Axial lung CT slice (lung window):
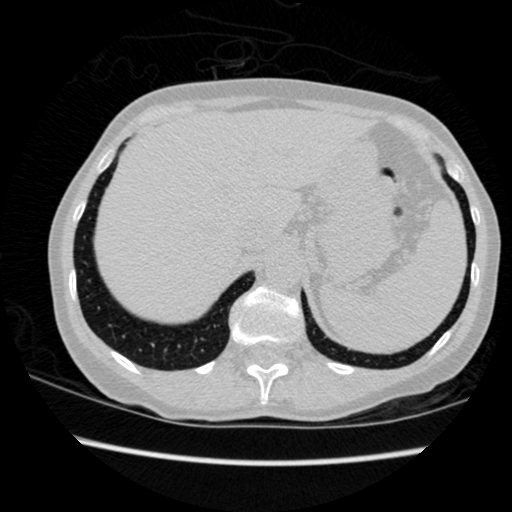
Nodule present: no